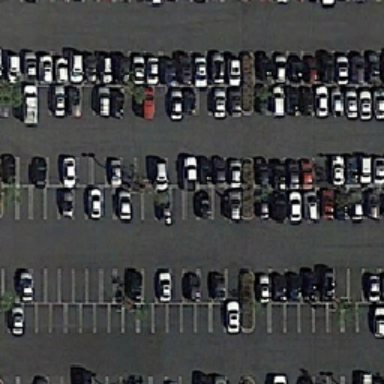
Many cars are stopped at the parking marked by white lines .